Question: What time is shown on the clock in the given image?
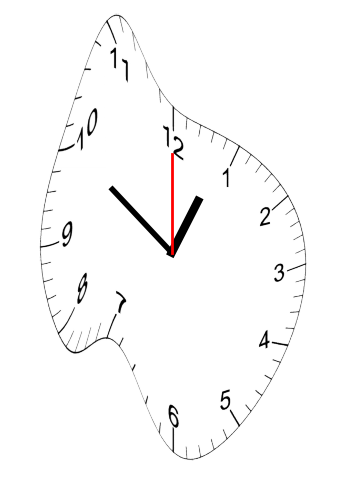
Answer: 12:50:00